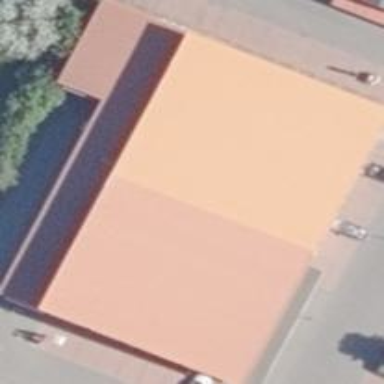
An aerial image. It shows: Retail building.